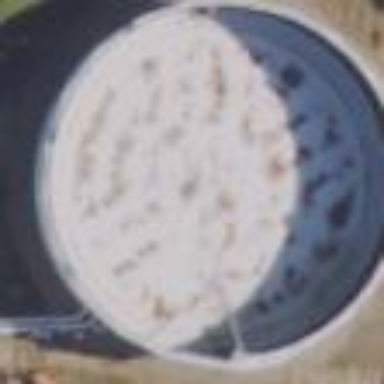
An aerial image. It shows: Storage tank which is man-made and housed in building.